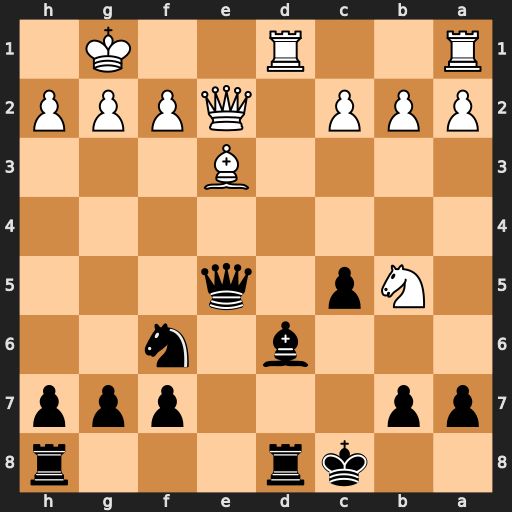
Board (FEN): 2kr3r/pp3ppp/3b1n2/1Np1q3/8/4B3/PPP1QPPP/R2R2K1
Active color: b
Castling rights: -
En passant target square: -
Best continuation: Qxh2+ Kf1 Qh1#